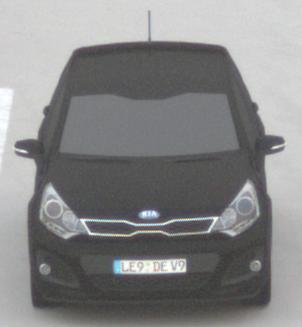
Make: KIA
Model: Rio 1.2
Detailed model: Rio (UB)
Model produced from: 2011/09
Model produced until: 2015/01
Doors: 3
Color: black
Road condition: dry road
Daytime: sunrise or sunset
Contrast: low contrast